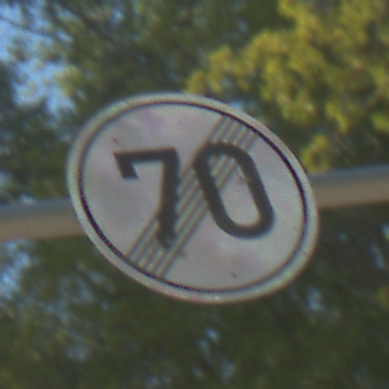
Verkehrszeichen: EndeGeschwindigkeit70
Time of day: MorningAfternoon
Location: Outdoor (Nature)
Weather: PartlyCloudy
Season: NotSpecified
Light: Natural